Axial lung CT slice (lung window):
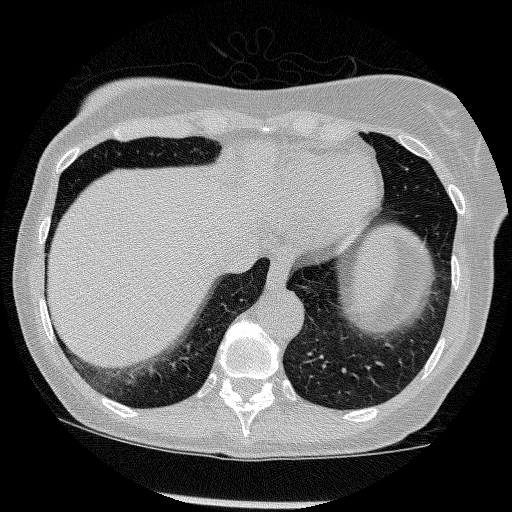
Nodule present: no